Question: I am working on displaying an unordered list that I am adding to the scope with a JSON endpoint. I am receiving the dictionary from the endpoint correctly, but when I used mustache notation I'm getting blank list items.
'''
<!DOCTYPE html>
<html lang="en" ng-app="AppointmentTrackerApp">
<script src="http://ajax.googleapis.com/ajax/libs/angularjs/1.4.8/angular.min.js"></script>
<script src="../static/js/ng-controller.js"></script>
<script src="js/ng-controller.js"></script>
<head>
<meta charset="UTF-8">
<title>HomePage</title>
</head>
<body ng-controller="ng-controller">
<div>
<br>
<button ng-click="showme=true" ng-hide="showme">New</button>
<div ng-show="showme">
<input type="button" ng-click="addAppointment()" value="Add"/><button ng-click="showme=false" ng-show="showme">Cancel</button>
</br></br>
Date: <input type="text" ng-model="newAppointment.appDate"></br>
Time: <input type="text" ng-model="newAppointment.appTime"></br>
Description: <input type="text" ng-model="newAppointment.description">
</div>
</div>
</br></br>
<input type="text" name="searchText"><input type="button" ng-click="getAppointments()" value="Search"/>
</br></br>
<ul>
<li ng-repeat="appointment in appointments"></li>
{{appointment.appDate}} {{appointment.appTime}} {{appointment.description}}
</ul>
</body>
</html>
'''
Here is the JSON dictionary I'm receiving:
'''
[
{
id: 4,
appDate: "1",
appTime: "2",
description: "3"
},
{
id: 5,
appDate: "2",
appTime: "3",
description: "4"
},
{
id: 6,
appDate: "3",
appTime: "4",
description: "5"
},
{
id: 7,
appDate: "4",
appTime: "5",
description: "6"
}
]
'''
and here is the result I see:

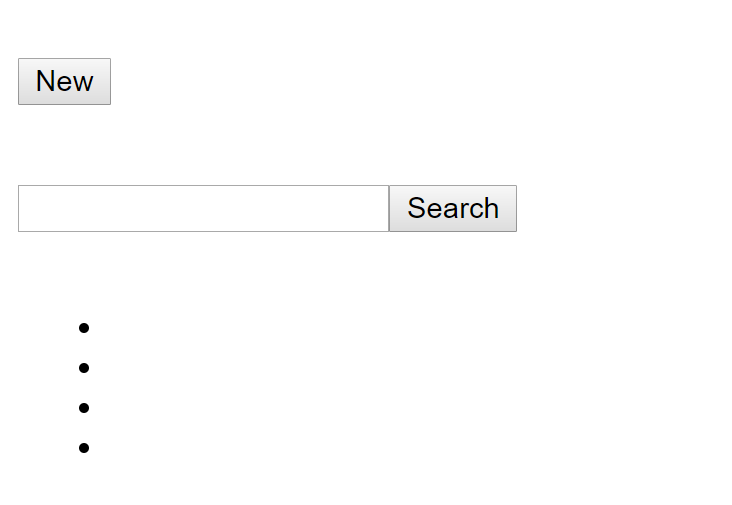
Answer: You are trying to reference 'appointment' outside of the 'ng-repeat' directive. This should fix it -
'''
<li ng-repeat="appointment in appointments">
{{appointment.appDate}} {{appointment.appTime}} {{appointment.description}}
</li>
'''
Having a proper indentation would be helpful to fix problems like these. Please make sure to use consistent indentation in your templates